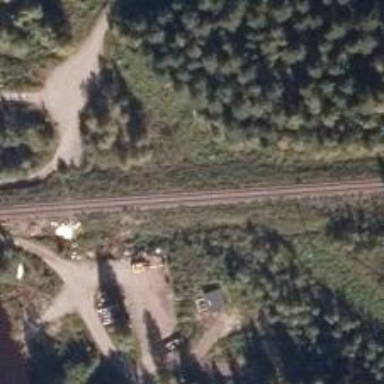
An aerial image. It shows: Continuous rail track.